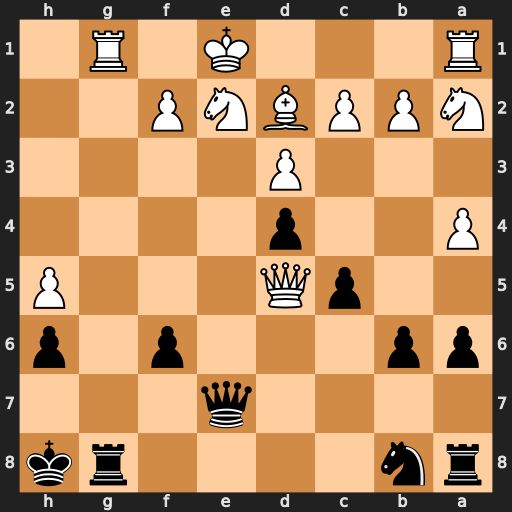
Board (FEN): rn4rk/4q3/pp3p1p/2pQ3P/P2p4/3P4/NPPBNP2/R3K1R1
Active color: b
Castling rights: Q
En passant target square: -
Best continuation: Rxg1#